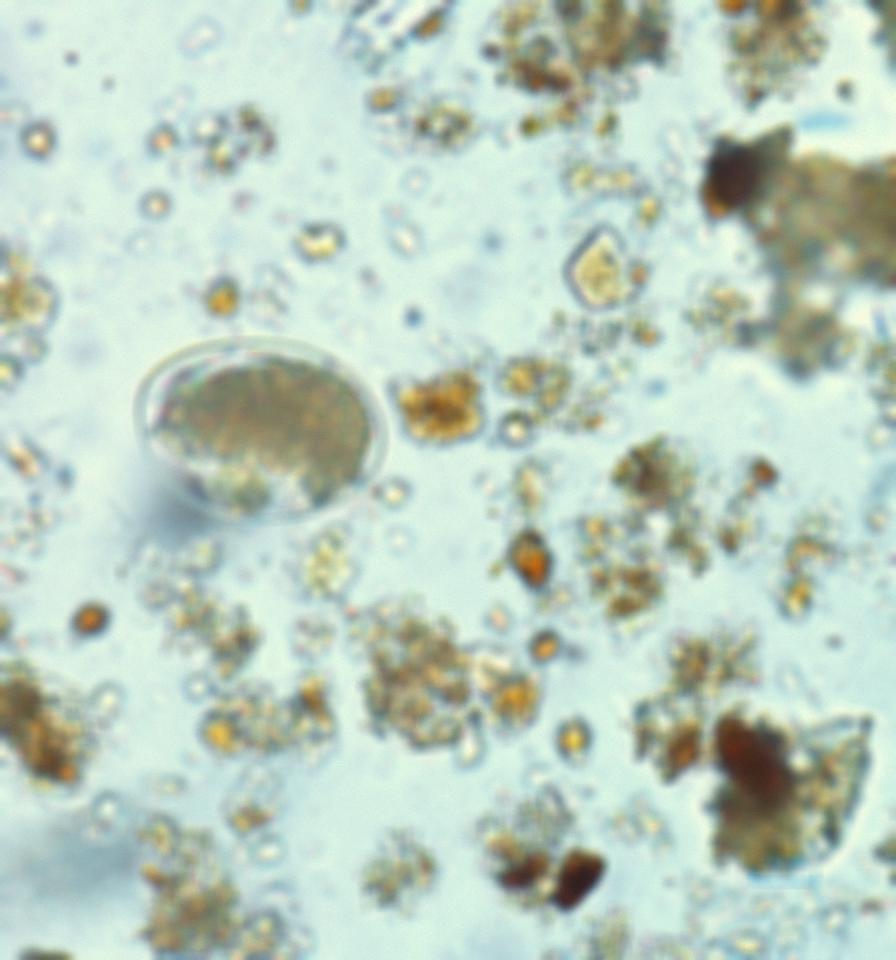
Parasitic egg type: Hookworm egg